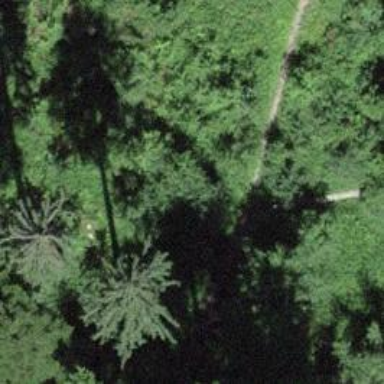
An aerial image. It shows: Unpaved track with tracktype grade4.